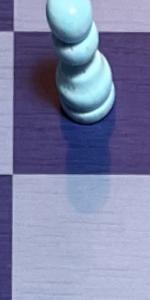
Label: Empty